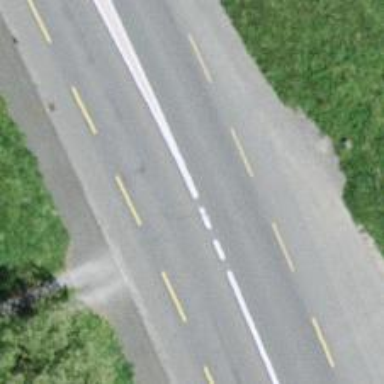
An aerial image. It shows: Primary highway with asphalt surface and designated cycle lane.